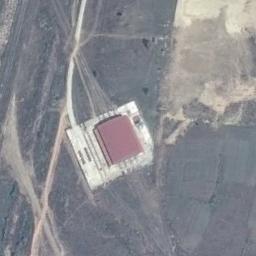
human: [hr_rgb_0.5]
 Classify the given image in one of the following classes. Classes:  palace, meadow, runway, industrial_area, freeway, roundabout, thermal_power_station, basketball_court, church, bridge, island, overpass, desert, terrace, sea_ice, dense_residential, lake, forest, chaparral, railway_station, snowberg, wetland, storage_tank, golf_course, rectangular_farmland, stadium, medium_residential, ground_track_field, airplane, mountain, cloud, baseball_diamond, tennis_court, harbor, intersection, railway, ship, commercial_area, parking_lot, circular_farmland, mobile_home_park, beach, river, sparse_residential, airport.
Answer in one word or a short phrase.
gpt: railway_station